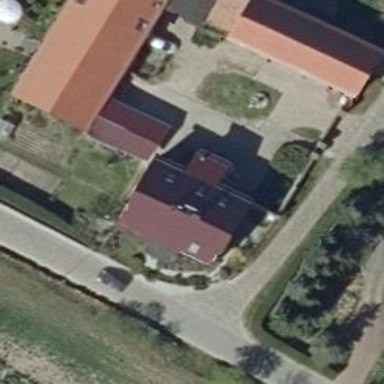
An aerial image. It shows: Residential building with gabled roof.